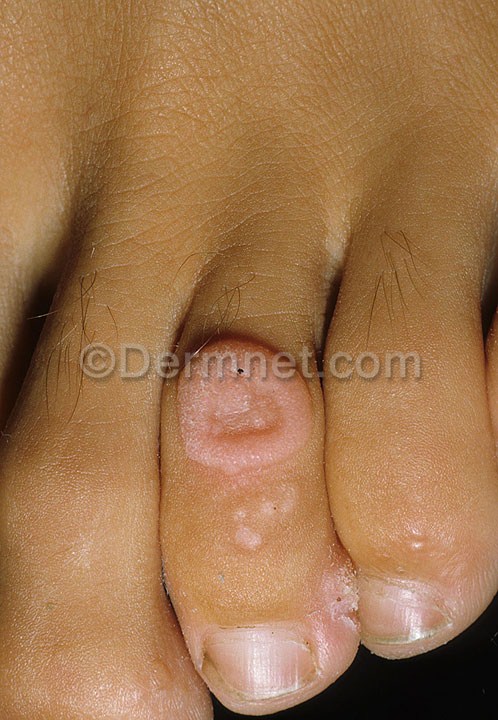
Disease: Warts Molluscum and other Viral Infections